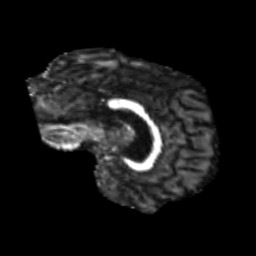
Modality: FA
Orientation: sagittal
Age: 26
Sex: male
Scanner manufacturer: siemens
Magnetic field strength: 3 T
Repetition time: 1.8 s
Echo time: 0.07 s